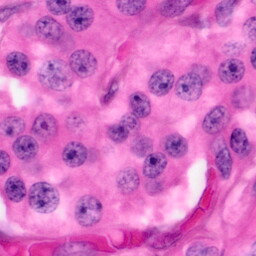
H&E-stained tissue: Pancreatic